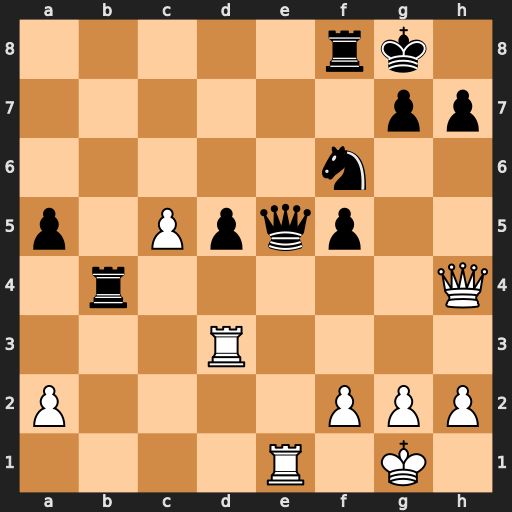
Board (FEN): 5rk1/6pp/5n2/p1Ppqp2/1r5Q/3R4/P4PPP/4R1K1
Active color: w
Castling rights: -
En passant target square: -
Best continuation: Qxb4 axb4 Rxe5